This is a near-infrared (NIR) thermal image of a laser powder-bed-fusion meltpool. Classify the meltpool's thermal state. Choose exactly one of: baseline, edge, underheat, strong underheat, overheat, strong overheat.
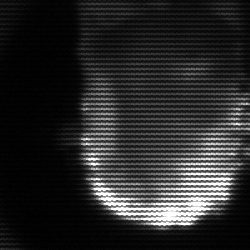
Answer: baseline